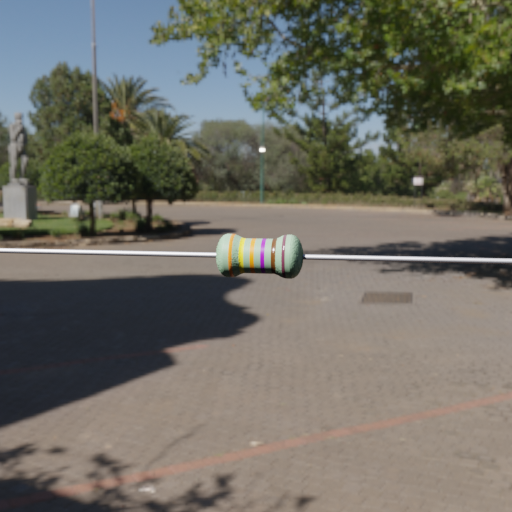
Resistor colour bands (in order): orange, yellow, orange, violet, brown, brown